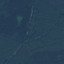
Land use / land cover: Forest